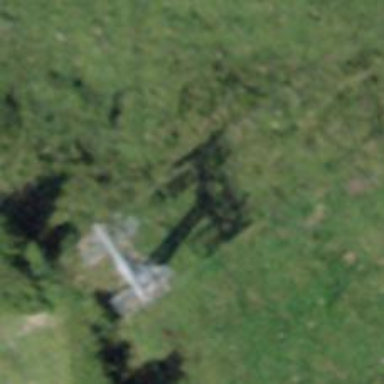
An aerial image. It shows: Pylon used for aerialway.